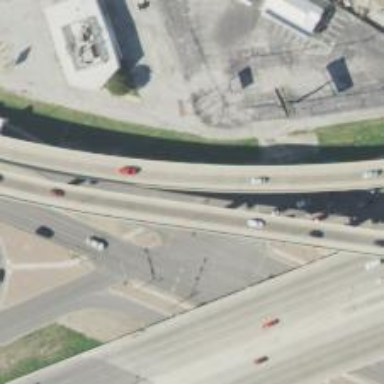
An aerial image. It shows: Asphalt frontage road connected to primary link highway.